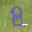
Label: 8